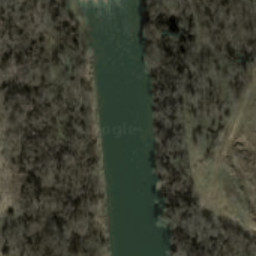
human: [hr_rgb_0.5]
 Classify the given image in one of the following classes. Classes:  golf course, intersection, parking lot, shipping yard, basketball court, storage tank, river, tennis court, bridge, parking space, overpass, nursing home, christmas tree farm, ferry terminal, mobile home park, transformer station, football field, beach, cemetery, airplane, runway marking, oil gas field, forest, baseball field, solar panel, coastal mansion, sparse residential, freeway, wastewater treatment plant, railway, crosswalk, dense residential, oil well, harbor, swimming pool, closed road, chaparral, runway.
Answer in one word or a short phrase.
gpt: river